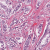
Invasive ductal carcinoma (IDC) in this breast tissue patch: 1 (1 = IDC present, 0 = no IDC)